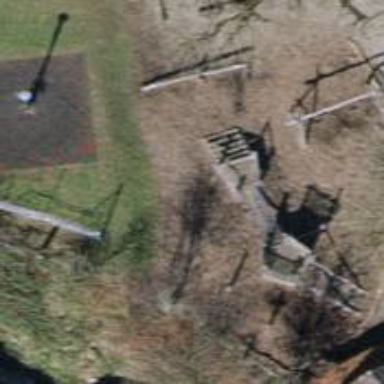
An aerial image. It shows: Playground area for leisure activities on the land.